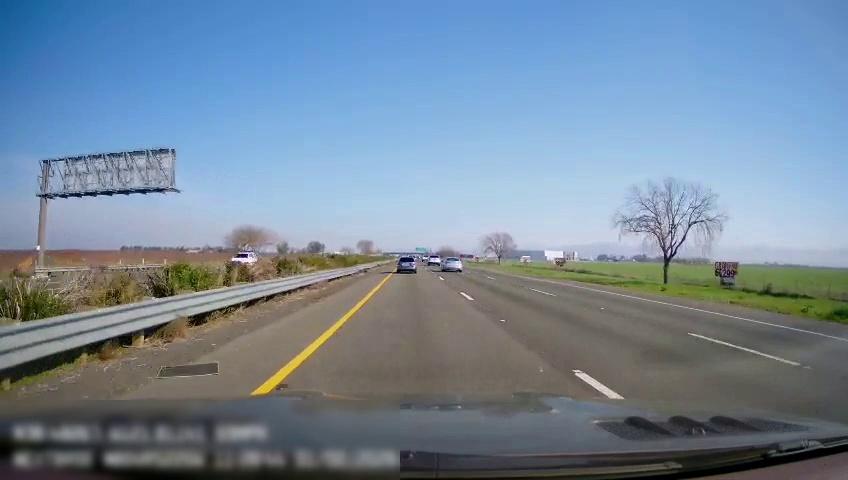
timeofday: Day
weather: Sunny
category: Drivable Space
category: Vehicles | SUV
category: Vehicles | SUV
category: Vehicles | SUV
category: Vehicles | SUV
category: Lanes | Current Lane
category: Lanes | Current Lane
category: Lanes | Alternate Lane
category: Lanes | Alternate Lane